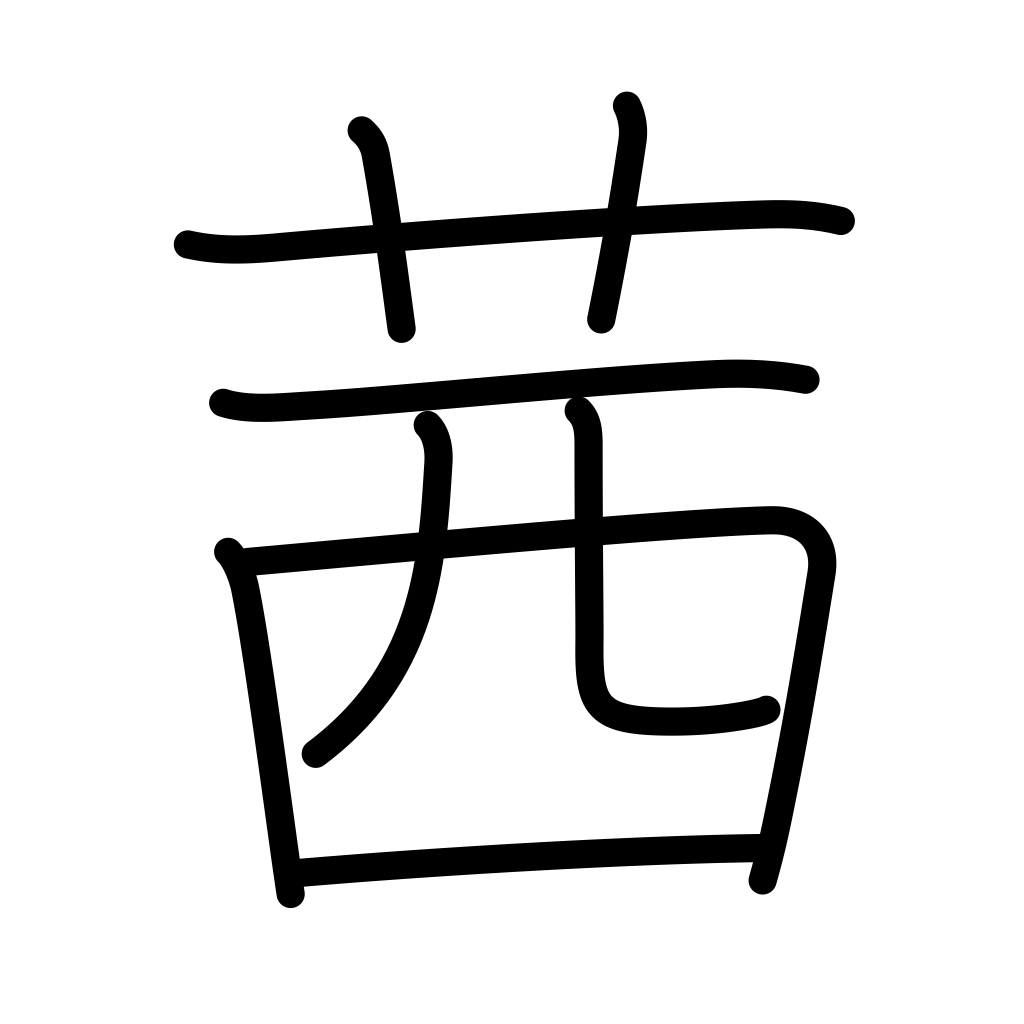
Meaning: madder, red dye, Turkey red